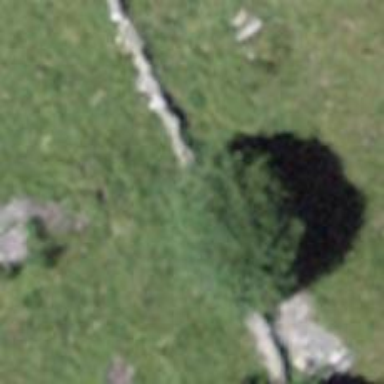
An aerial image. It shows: Wall made of dry stone.